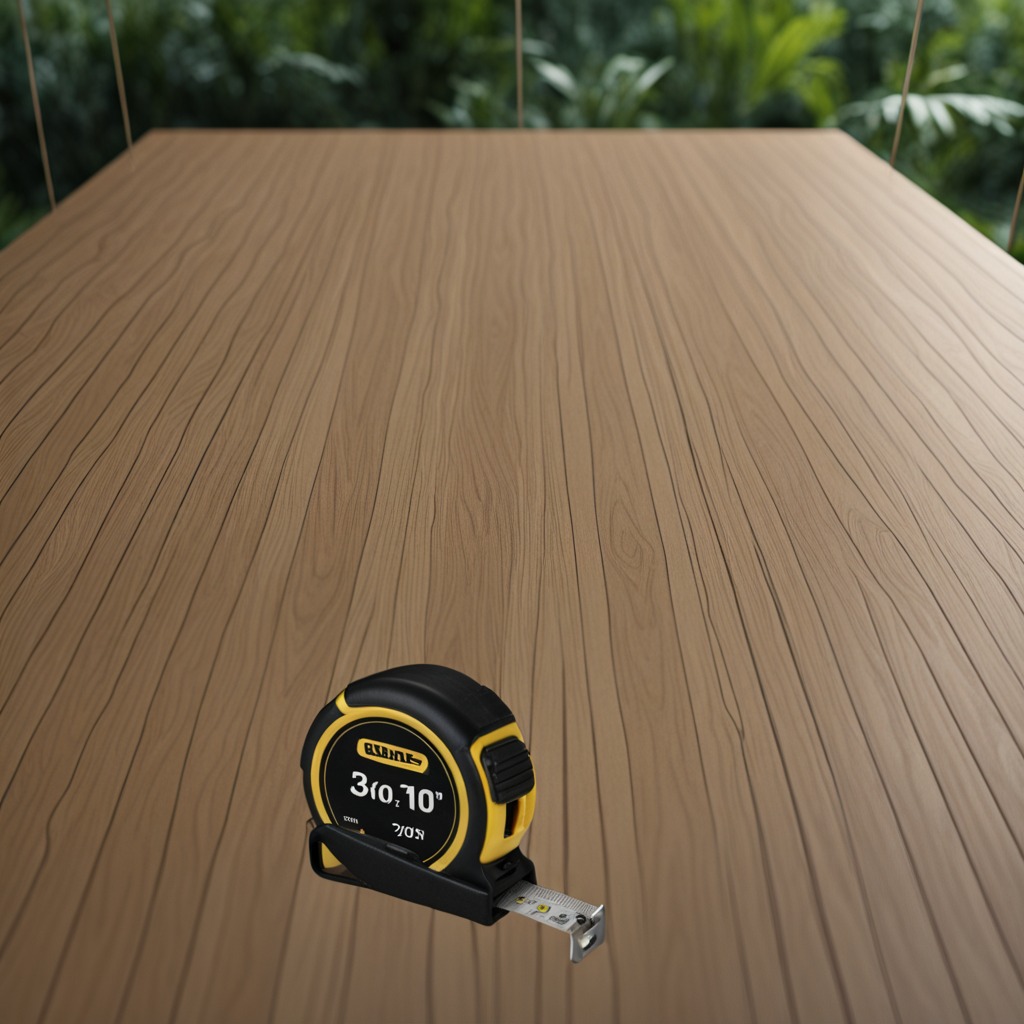
A measuring tape is lying on the wooden table.